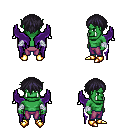
a pixel art fantasy rpg character, male body template, orc, green skin, purple wings, magenta pants, raven short bangs hairstyle, white cloth bandages, gold boots, four views (front, back, left, right), 2x2 character sprite sheet, small pixel art, hard edges, no anti-aliasing